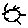
Label: sun